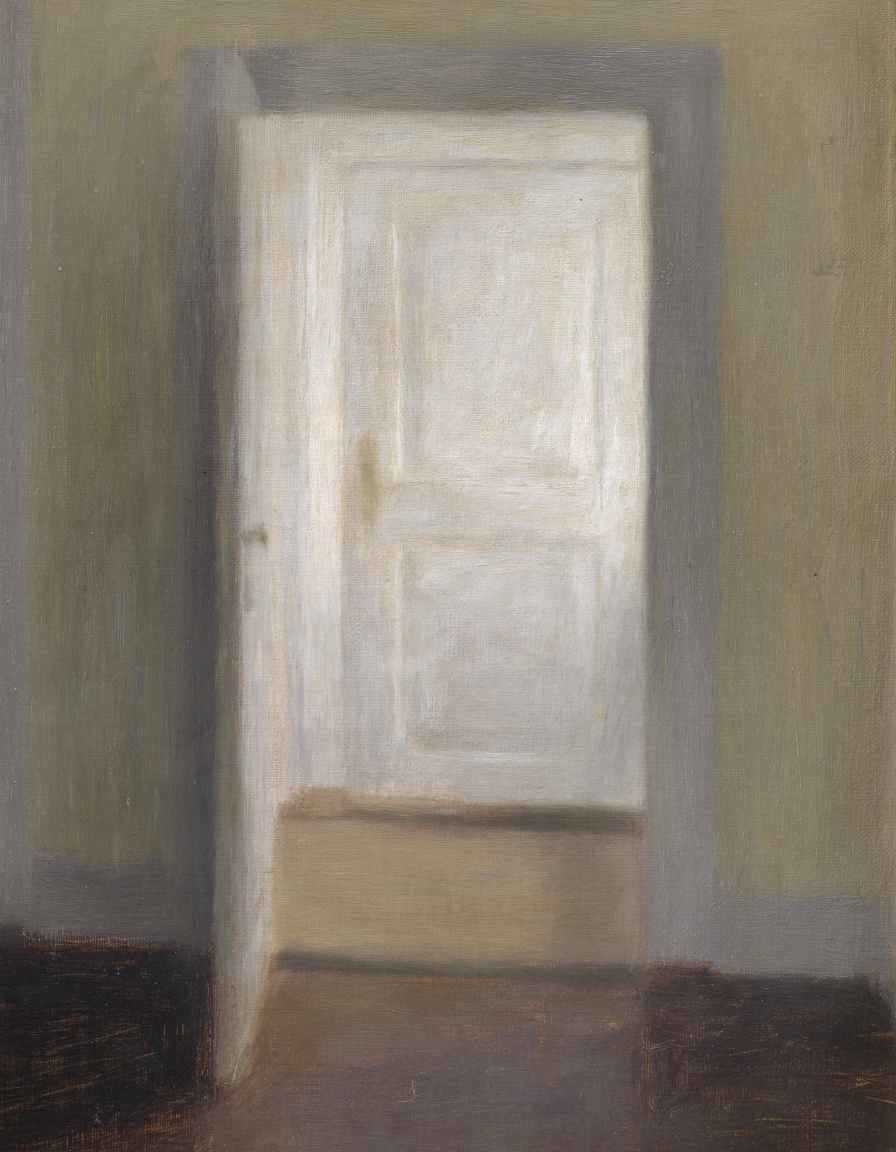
interior painting, wide, soft diffused light, open white panelled door in yellow-green doorframe wooden floors pale walls adjacent room beyond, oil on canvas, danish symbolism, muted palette